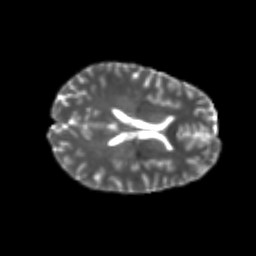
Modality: T2w
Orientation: axial
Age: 24
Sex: female
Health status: healthy
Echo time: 0.074 s